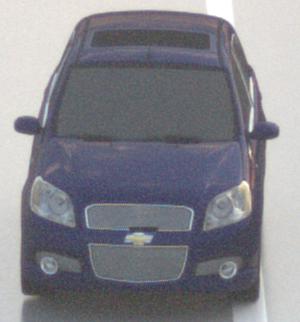
Make: Chevrolet
Model: Aveo 1.2
Detailed model: Aveo
Model produced from: 2008/06
Model produced until: 2011/01
Doors: 3
Color: blue
Road condition: wet road
Daytime: sunrise or sunset
Contrast: low contrast